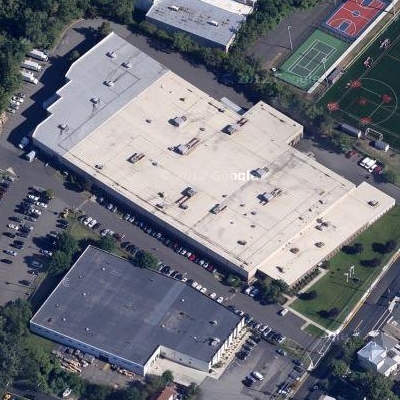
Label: Industry